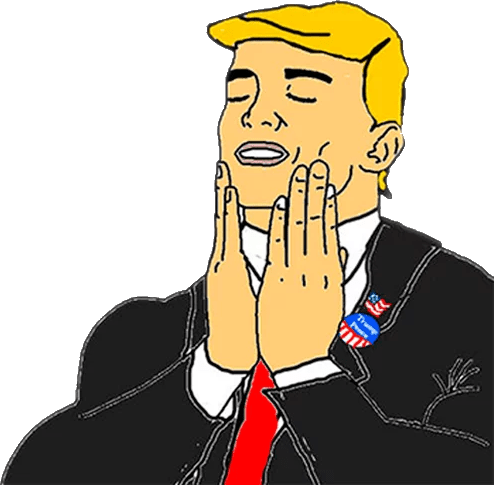
Label: 5_Feels_Good